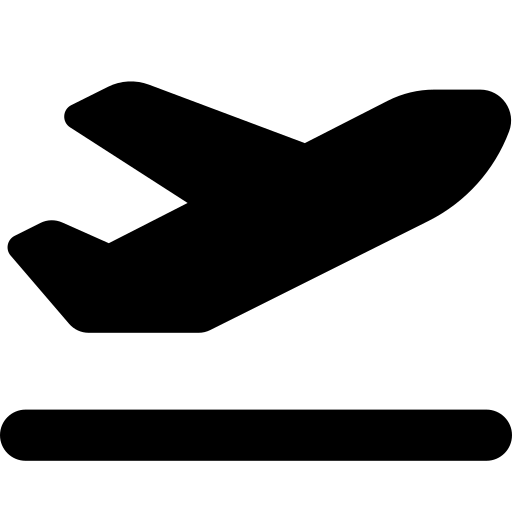
Tags: icon, FontAwesome, fa-icon, solid, plane, departure